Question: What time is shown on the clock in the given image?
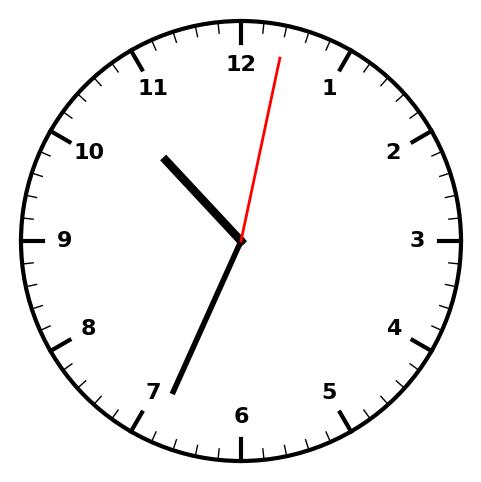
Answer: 10:34:02